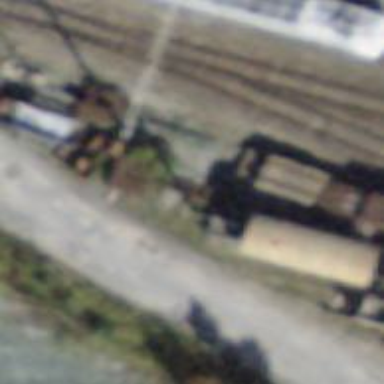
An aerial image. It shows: Railway buffer stop.